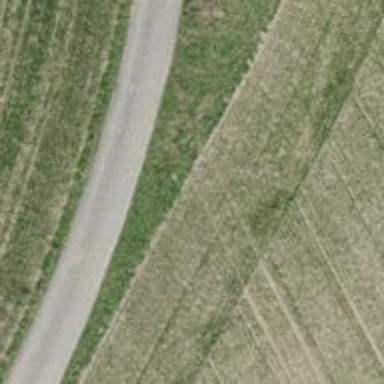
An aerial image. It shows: Unclassified asphalt road suitable for agricultural vehicles.